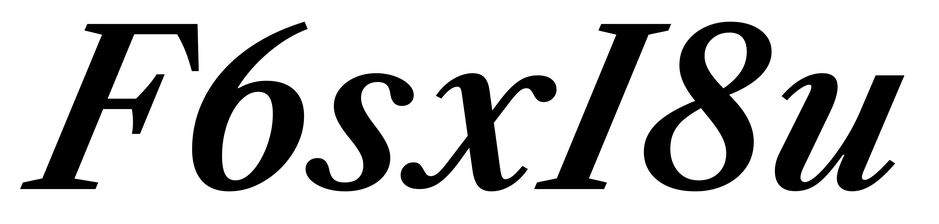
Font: LibreCaslonText-Italic_SemiBold_Italic